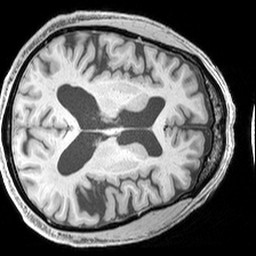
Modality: T1w
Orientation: axial
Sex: male
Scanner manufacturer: siemens
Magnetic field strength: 3 T
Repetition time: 2.3 s
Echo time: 0.00226 s